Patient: sex F, age 62
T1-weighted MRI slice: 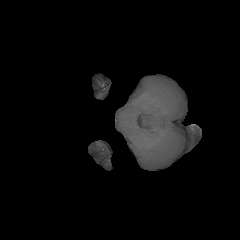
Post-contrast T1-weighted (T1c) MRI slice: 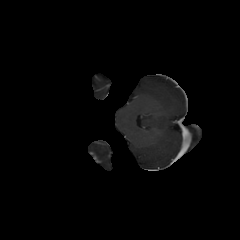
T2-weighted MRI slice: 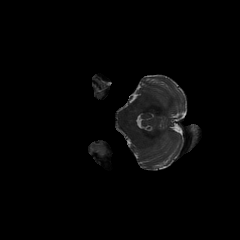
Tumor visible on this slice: no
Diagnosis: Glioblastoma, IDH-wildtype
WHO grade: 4